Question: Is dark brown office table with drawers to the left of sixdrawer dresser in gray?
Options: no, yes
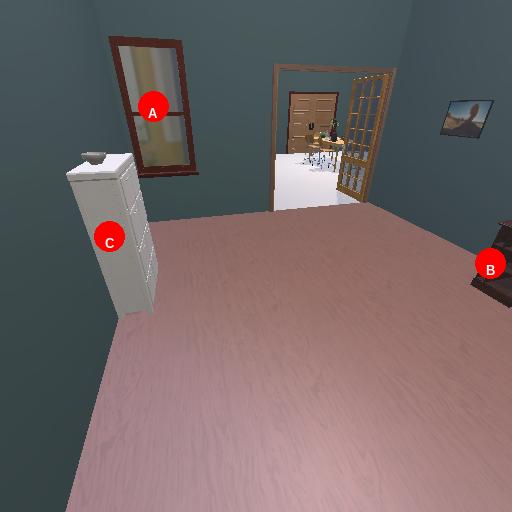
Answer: no